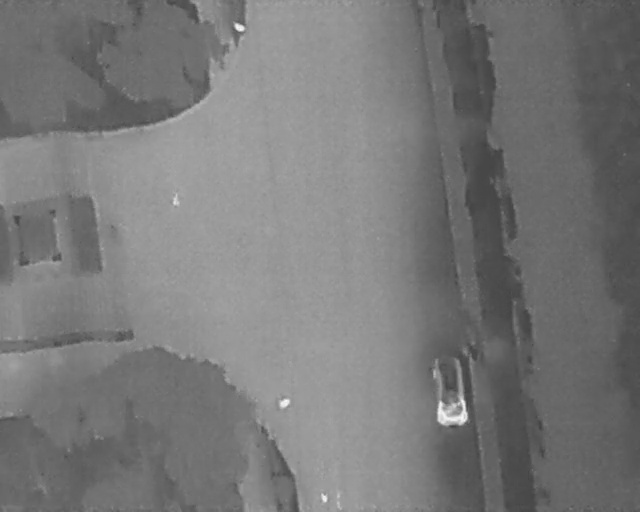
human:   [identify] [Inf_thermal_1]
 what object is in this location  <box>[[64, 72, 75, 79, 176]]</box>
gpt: <ref>1 medium car at the bottom right</ref>